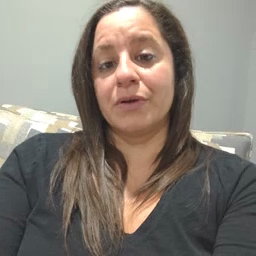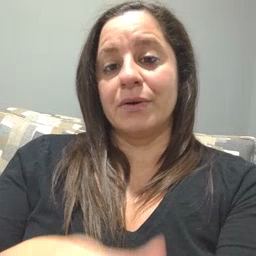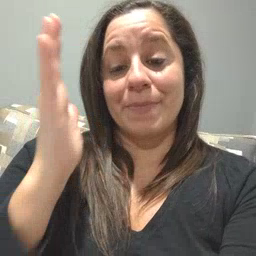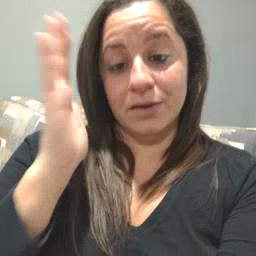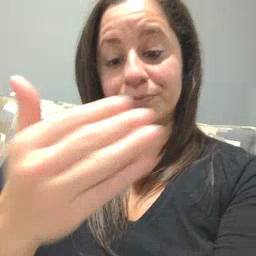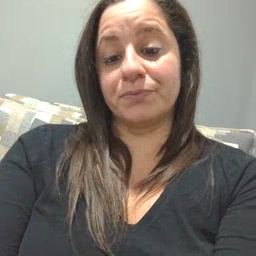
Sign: bedroom